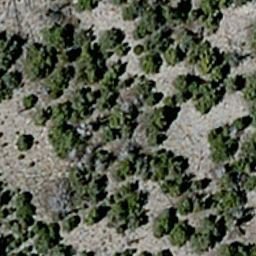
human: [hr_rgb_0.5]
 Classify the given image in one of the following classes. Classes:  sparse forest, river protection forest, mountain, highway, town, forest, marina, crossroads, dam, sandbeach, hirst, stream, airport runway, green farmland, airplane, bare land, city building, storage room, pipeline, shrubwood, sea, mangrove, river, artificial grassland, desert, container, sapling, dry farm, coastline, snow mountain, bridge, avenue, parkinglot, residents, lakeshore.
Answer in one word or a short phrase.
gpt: sparse forest